Question: i have this code :<URL>
'''
var Enemies = {
x: 25,
y: 25,
width: 20,
height: 30,
speed: 0.5,
color: "#000",
draw: function () {
canvas.fillStyle = this.color;
canvas.fillRect(this.x+1, this.y, this.width, this.height);
},
update: function () {
this.y += this.speed
}
};
'''
I am having a bit of problem to create an algorithm that can produce multiple rectangle that wld look like this :

can anyone help me ?
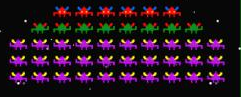
Answer: Since you want multiple Enemies (plural), you need an object that manages each of them. I've move your 'enemies' code into 'Enemy', because it represents a single instance. Then created and 'Enemies' object that holds a 'collection' of several 'Enemy' objects, and applies the 'draw' and 'update' functions to each one:
'''
var canvas = $("#ContainerCanvas")[0].getContext('2d');
var CanvasWidth = 300;
var CanvasHeight = 300;
var FramePSet = 30;
var frameRunner;
var Enemies = {
collection: [],
draw: function () {
canvas.clearRect(0, 0, CanvasWidth, CanvasHeight);
for (var i = 0; i < this.collection.length; i++){
this.collection[i].draw();
}
},
update: function () {
for (var i = 0; i < this.collection.length; i++){
this.collection[i].update();
}
}
};
var Enemy = function () {
var model = {
x: 25,
y: 25,
width: 20,
height: 30,
speed: 0.5,
color: "#000",
draw: function () {
canvas.fillStyle = this.color;
canvas.fillRect(this.x+1, this.y, this.width, this.height);
},
update: function () {
this.y += this.speed;
}
}
return model;
};
function addEnemy(x, y){
var nextEnemy = new Enemy();
nextEnemy.x = x;
nextEnemy.y = y;
Enemies.collection.push(nextEnemy);
}
$(document).ready(function () {
addEnemy(25, 25);
addEnemy(60, 60);
addEnemy(95, 95);
frameRunner = setInterval(function () {
Enemies.update();
Enemies.draw();
}, 1000 / FramePSet);
});
'''
You can just copy and paste this into the js pane of your fiddle. Hope that helps.